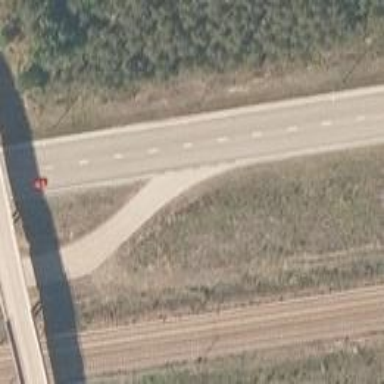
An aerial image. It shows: Asphalt road designated as trunk highway.